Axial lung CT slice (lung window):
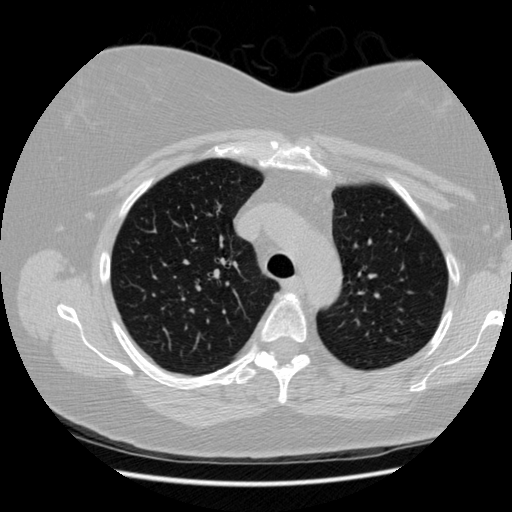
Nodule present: no